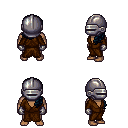
a pixel art fantasy rpg character, male body template, human, dark skin, brown robe, metal pants, raven left-swept hairstyle, metal helm, metal gloves, four views (front, back, left, right), 2x2 character sprite sheet, small pixel art, hard edges, no anti-aliasing